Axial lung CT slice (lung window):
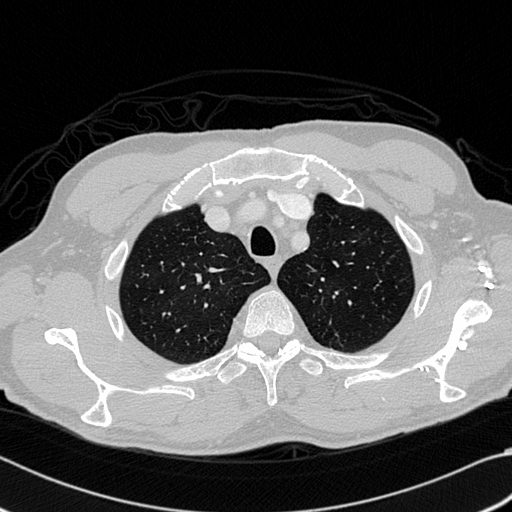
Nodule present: no